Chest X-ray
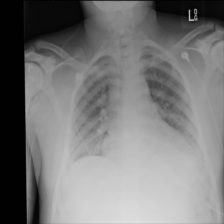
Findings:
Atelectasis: negative
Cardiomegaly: negative
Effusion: negative
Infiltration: negative
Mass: negative
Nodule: negative
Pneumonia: negative
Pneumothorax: negative
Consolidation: negative
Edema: negative
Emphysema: negative
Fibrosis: negative
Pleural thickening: negative
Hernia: negative